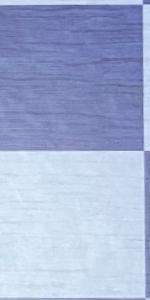
Label: Empty